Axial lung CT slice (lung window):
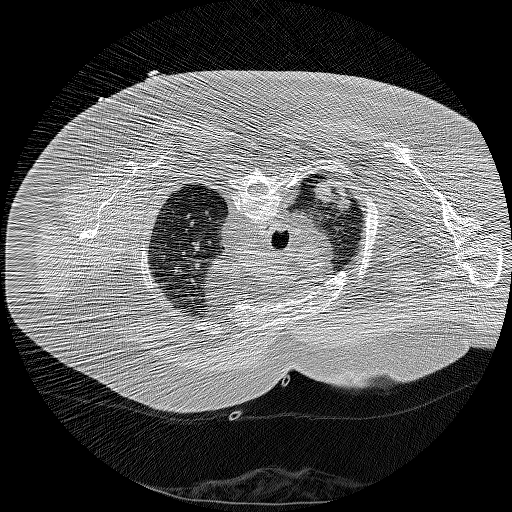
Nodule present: yes
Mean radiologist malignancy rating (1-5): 5